Field crop: maize
Growth stage: 2
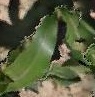
Species: maize